Question: I have a pointList like the following
'''
var pointList=[
new L.LatLng(lat1,lon1),
new L.LatLng(lat2,lon2),
new L.LatLng(lat3,lon3),
new L.LatLng(lat4,lon4),
new L.LatLng(lat5,lon5),
new L.LatLng(lat6,lon6),
new L.LatLng(lat7,lon7)
];
'''
I want to draw a polyLine using these points. I am using the following code to draw the polyLine
'''
L.Polyline(pointList, {
color: color,
weight: 10,
lineCap:"square",
lineJoin:"bevel",
opacity: 0.6,
smoothFactor: 1
});
'''
But I am seeing multiple polyLines diverging from one point to another. That looks just weird. See the following image.

I guess if I could sort the points then I could get only one line instead of multiple lines. Can you give me any idea how to sort these points? Or is there any easy way to draw a polyline instead multiple diverging lines?
I am attaching a <URL> to give you an ide what i want to do. Remove the first entry from the pointlist and move it to the bottom. The line then looks progressing gradually. My goal is exactly like that.
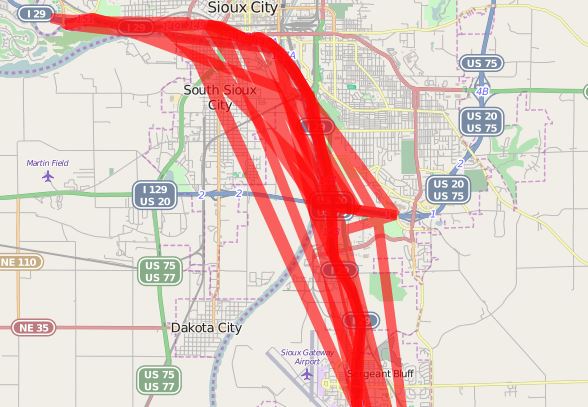
Answer: The Polyline is constructed between the points you pass and in the order you pass them.
From the image you posted I guess you are trying to visualize a trace of some object like a car. You should have some sort of timestamp or incremental identifier that you can use to order the points.
Otherwise you can write a simple algorithm that starts from the first point and calculates the distances to all the others and picks the closest one and you add it as the second point and so on.